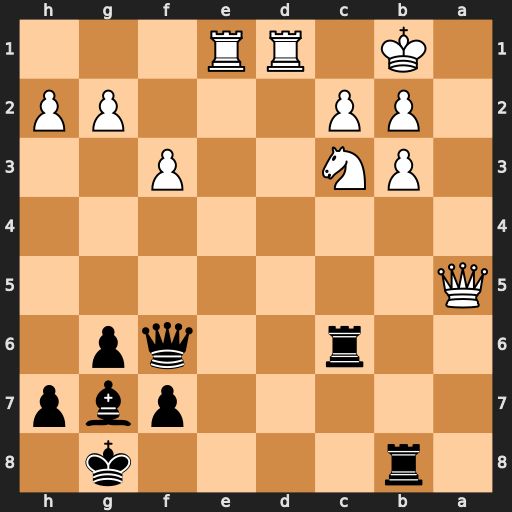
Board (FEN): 1r4k1/5pbp/2r2qp1/Q7/8/1PN2P2/1PP3PP/1K1RR3
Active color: b
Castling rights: -
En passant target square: -
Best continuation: Ra6 Qxa6 Qxa6